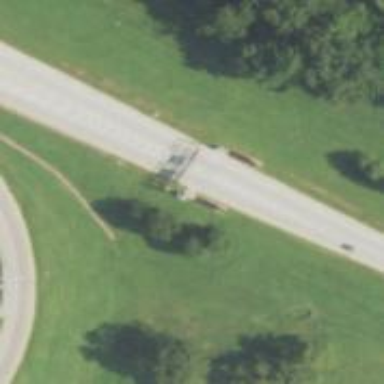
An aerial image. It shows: Toll gantry on the road.